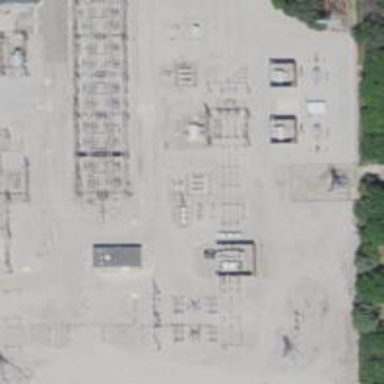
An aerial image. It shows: Switch for power supply.